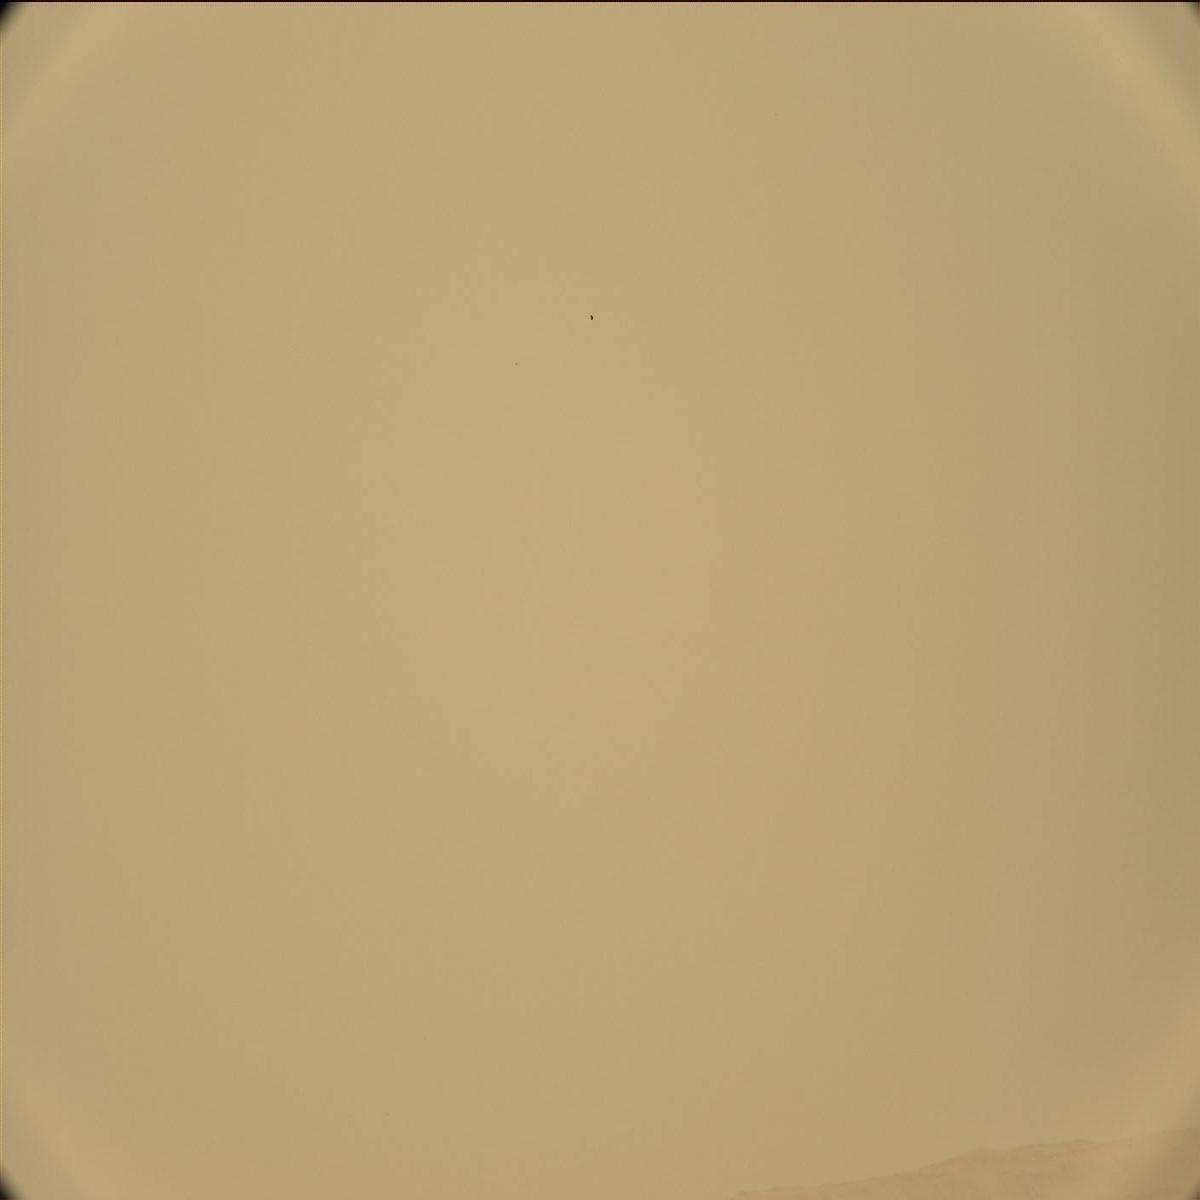
Terrain classes present: Ridge, Sky